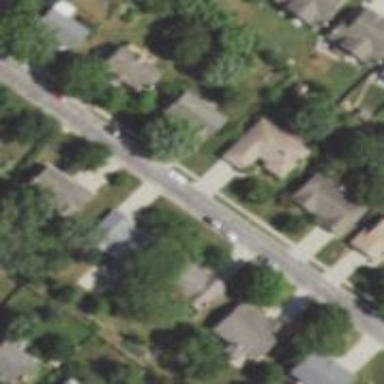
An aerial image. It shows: Residential area consisting of single-family homes.